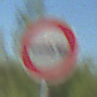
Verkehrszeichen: VerbotPersonenkraftwagenMitAnhaenger
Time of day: MorningAfternoon
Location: Outdoor (Nature)
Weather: Clear
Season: NotSpecified
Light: Natural